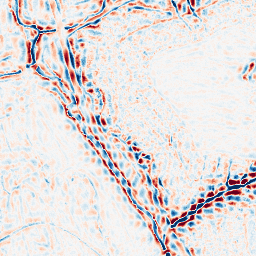
Category: wavelet
Decomposition family: wavelet_dwt
Decomposition parameters: wavelet: db8
level: 3
Upsampling method: sinc_hamming
Upsampling parameters: scale: 2
kernel_size: 8
Upsampling scale: 2